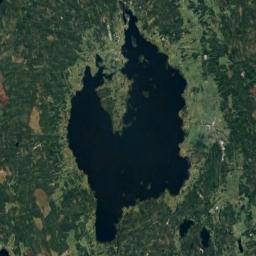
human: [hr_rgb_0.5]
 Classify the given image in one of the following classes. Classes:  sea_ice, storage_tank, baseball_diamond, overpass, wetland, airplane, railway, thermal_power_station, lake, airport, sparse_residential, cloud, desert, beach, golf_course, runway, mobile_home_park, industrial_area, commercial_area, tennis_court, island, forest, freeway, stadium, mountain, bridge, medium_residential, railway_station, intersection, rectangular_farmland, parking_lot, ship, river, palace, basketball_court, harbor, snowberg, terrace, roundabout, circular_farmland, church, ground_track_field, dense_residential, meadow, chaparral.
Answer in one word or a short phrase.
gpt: lake